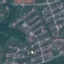
Land use / land cover: Residential